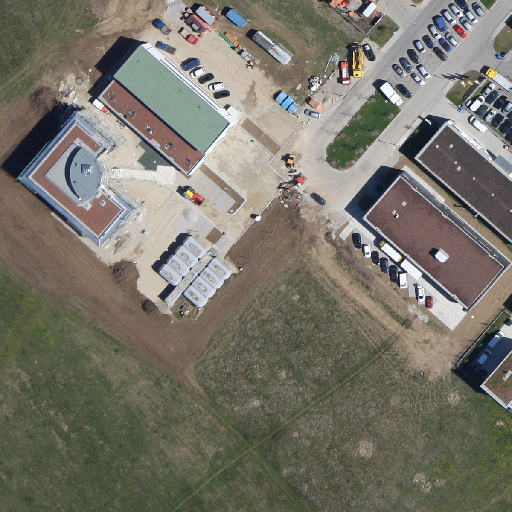
Referring expression: trailer in the parking area